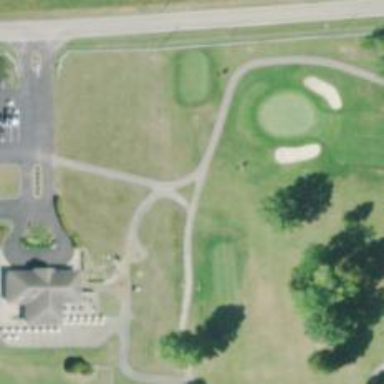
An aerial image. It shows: Service road used as golf cart path.